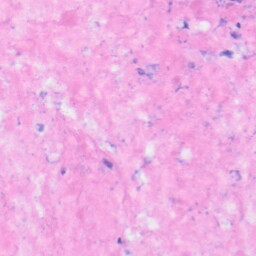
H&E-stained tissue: Kidney